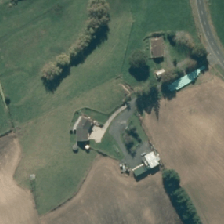
Land cover: shortrotation_cropland